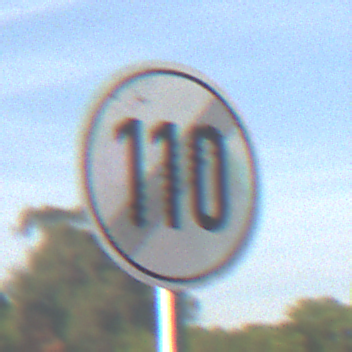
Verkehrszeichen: EndeGeschwindigkeit110
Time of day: SunriseSunset
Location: Outdoor (Suburban)
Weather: PartlyCloudy
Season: NotSpecified
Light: Natural